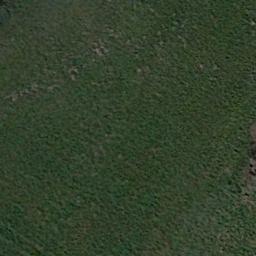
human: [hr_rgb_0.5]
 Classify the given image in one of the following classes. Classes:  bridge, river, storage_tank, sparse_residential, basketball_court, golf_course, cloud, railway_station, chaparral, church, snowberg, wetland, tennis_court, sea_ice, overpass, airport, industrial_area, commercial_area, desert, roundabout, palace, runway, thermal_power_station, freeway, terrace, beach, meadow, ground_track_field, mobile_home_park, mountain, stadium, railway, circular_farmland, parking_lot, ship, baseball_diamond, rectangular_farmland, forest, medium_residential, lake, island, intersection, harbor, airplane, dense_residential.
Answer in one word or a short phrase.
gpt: meadow